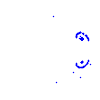
Particle: proton